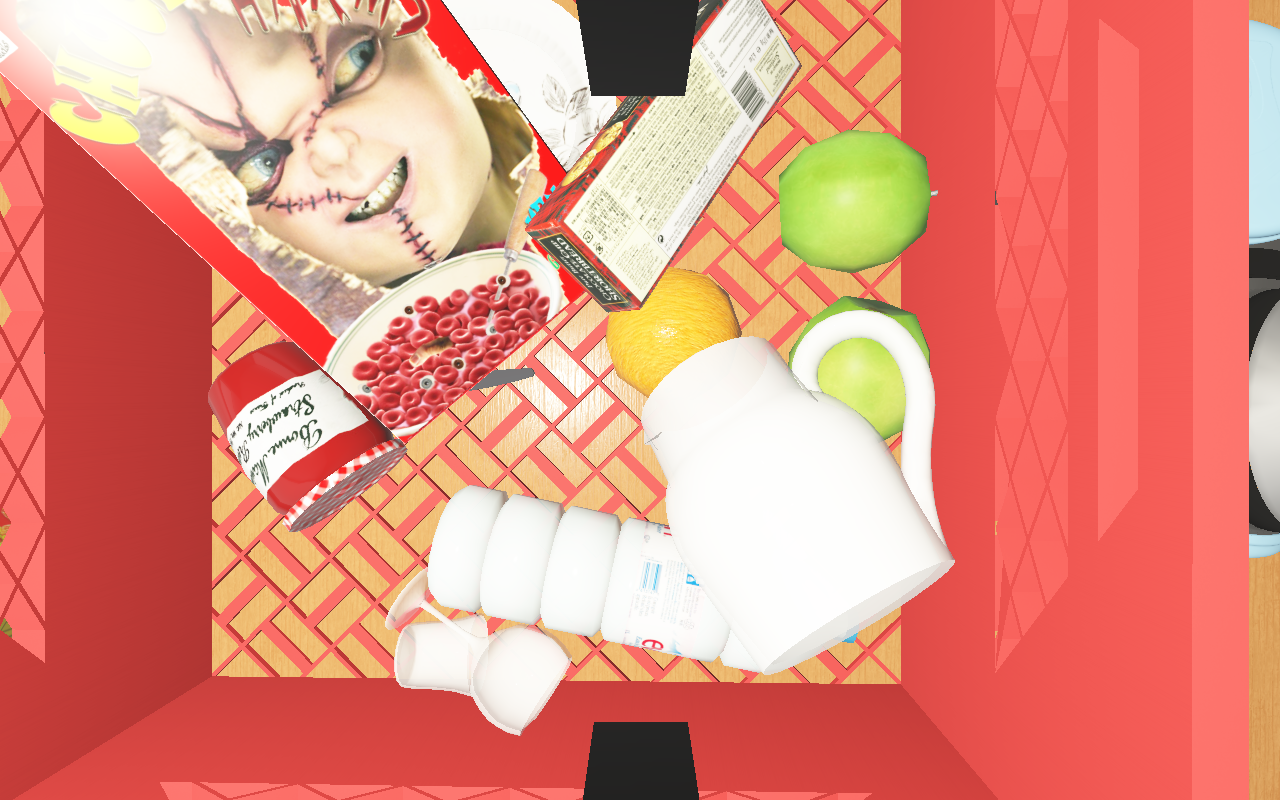
Objects in the scene:
carafe
water bottle
apple
apple
orange
plate
jam jar
cereal box